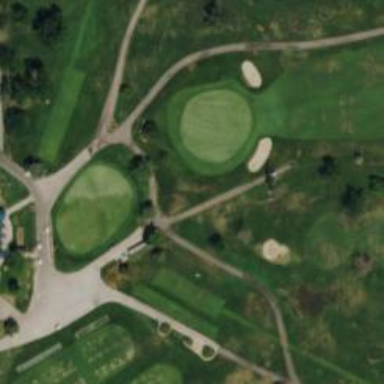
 specifically golf cart path with grade1 tracktype."